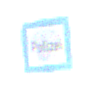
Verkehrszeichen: Polizei
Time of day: SunriseSunset
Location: Outdoor (Nature)
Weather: PartlyCloudy
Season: NotSpecified
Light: Natural